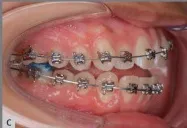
A-F) Molar bands were removed and mandibular leveling and alignment was completed.
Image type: medical_photograph (oral_photograph)